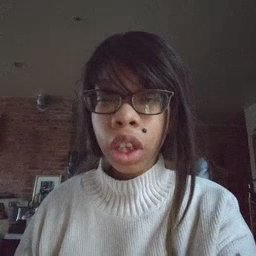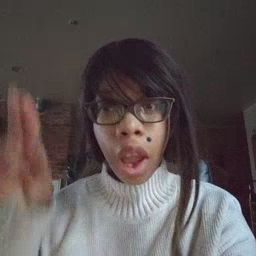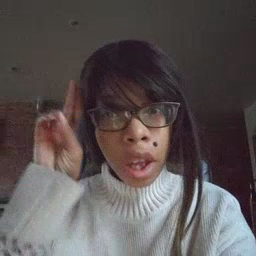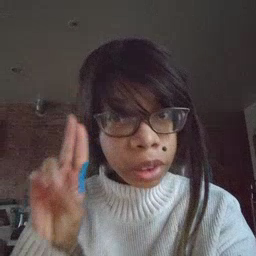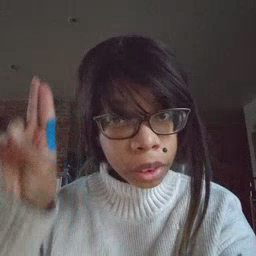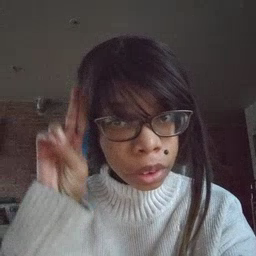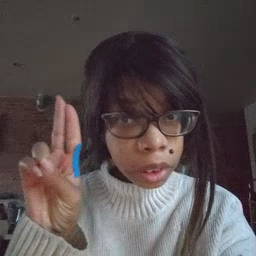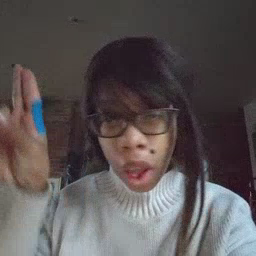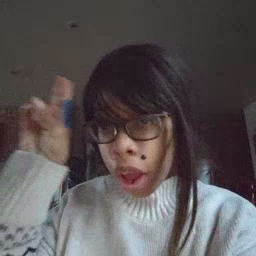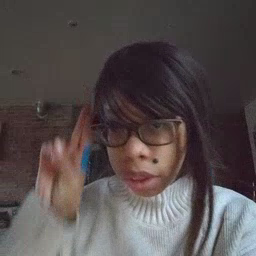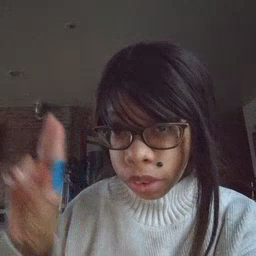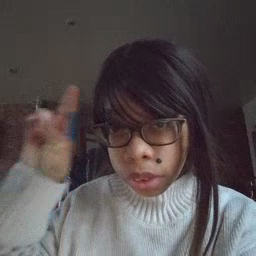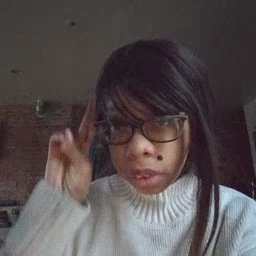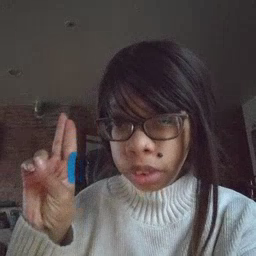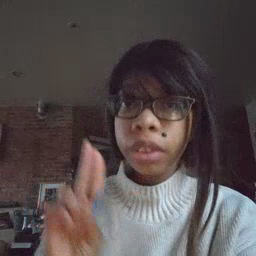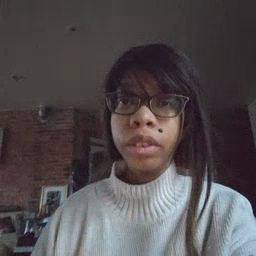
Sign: uncle